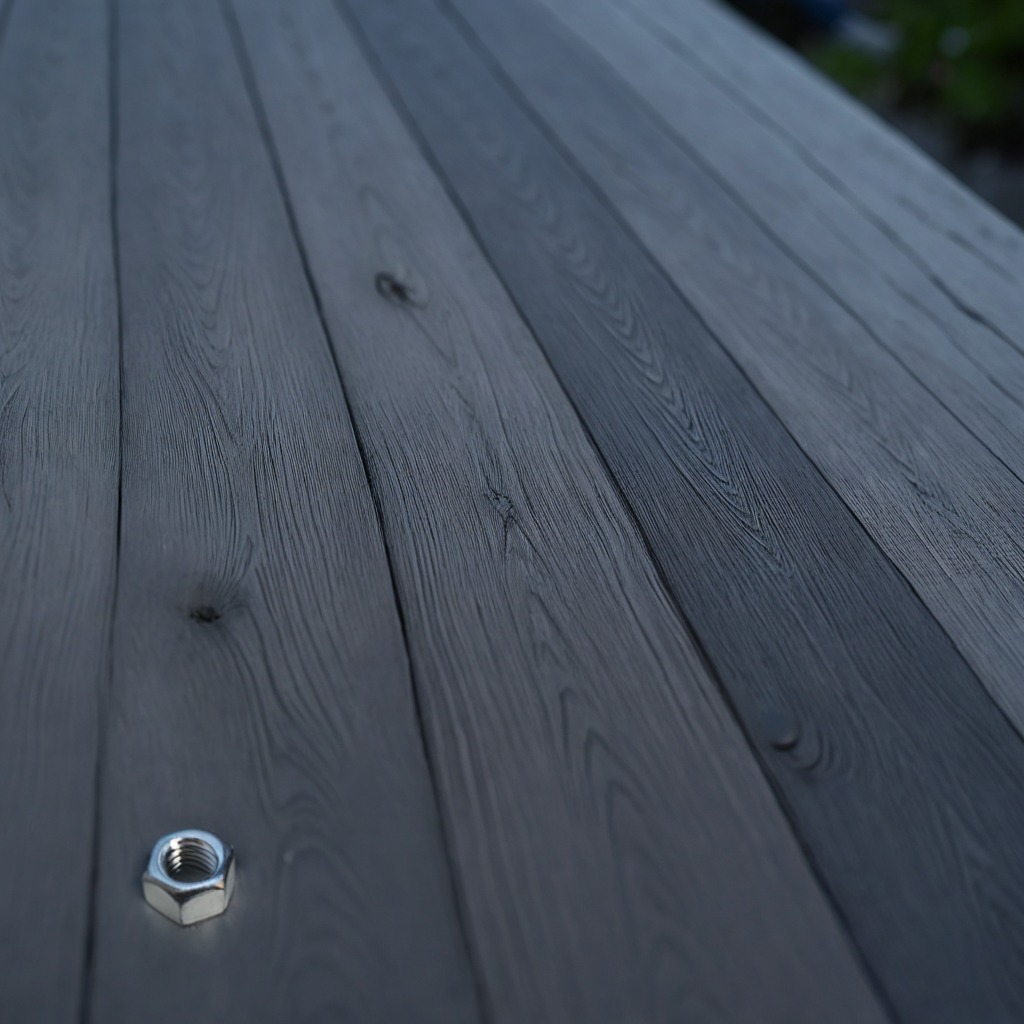
A metal nut is lying on the table.